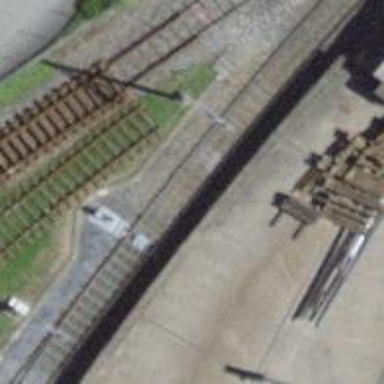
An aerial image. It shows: Railway switch.